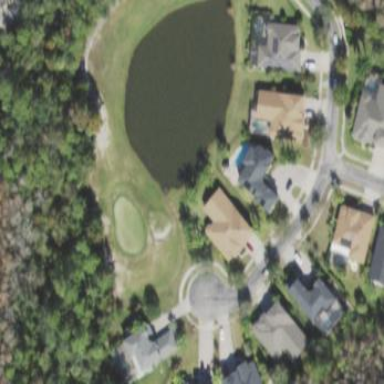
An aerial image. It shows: Water hazard on golf course. The hazard is natural water feature.